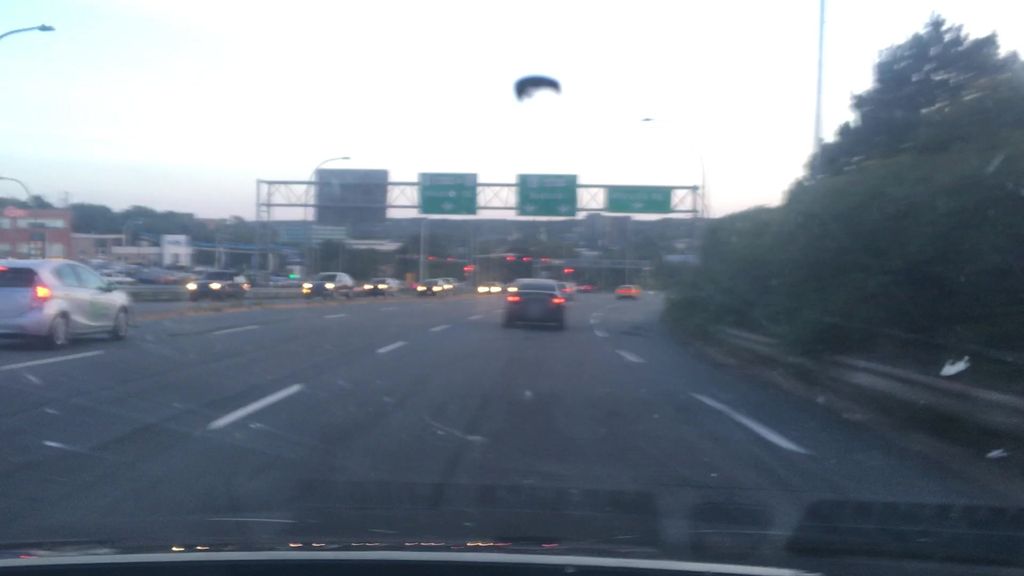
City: halifax